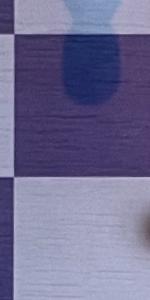
Label: Empty